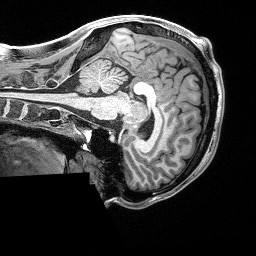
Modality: T1w
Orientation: sagittal
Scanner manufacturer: siemens
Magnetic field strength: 3 T
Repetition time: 2.4 s
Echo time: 0.00122 s